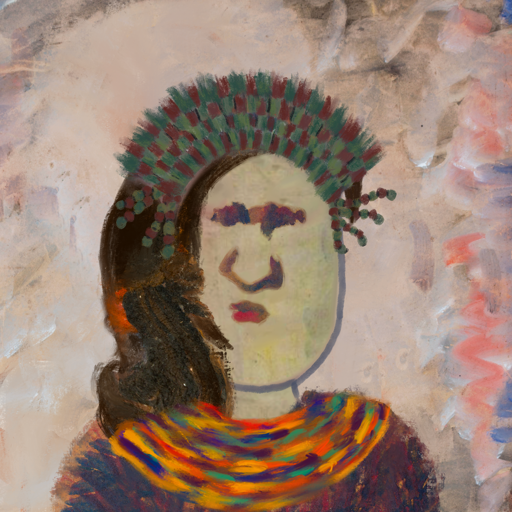
Background: Roy_Bahadur, Head And Neck Front: Hill_Girl, Face Front: In_The_Sun, Bust: In_The_Sun, Hair Front: Gypsy_Queen, Head Accessory: After_Raid_Crown, Second Necklace: An_Impression_2, Necklace: Blank, Baby: Blank